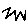
Label: zigzag